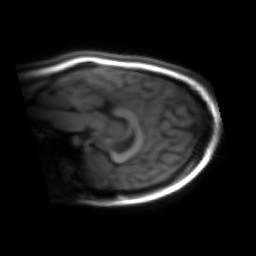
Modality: inplaneT1
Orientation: sagittal
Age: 21
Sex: female
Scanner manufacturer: siemens
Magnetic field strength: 3 T
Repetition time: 1.2 s
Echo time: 0.00251 s